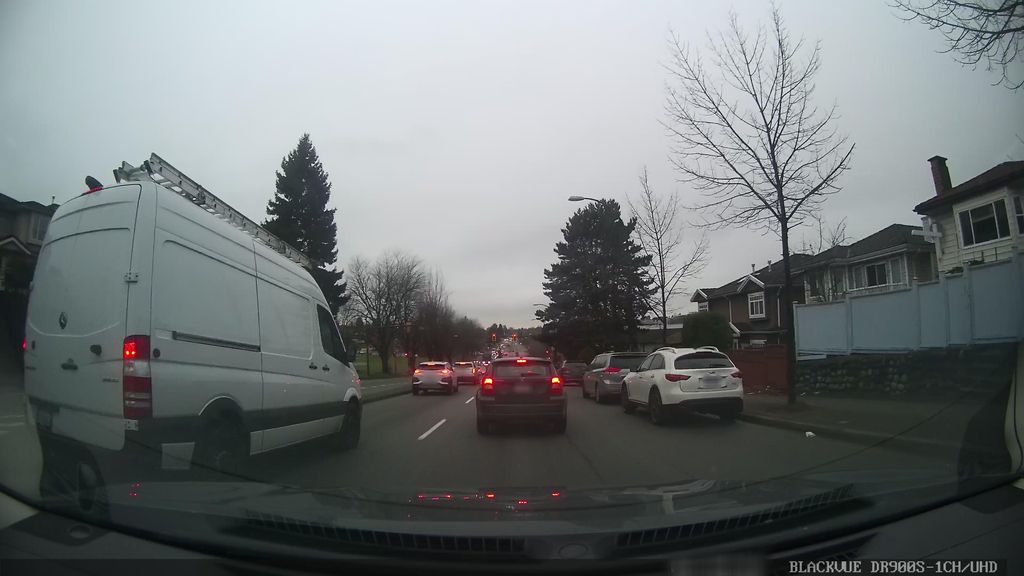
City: vancouver